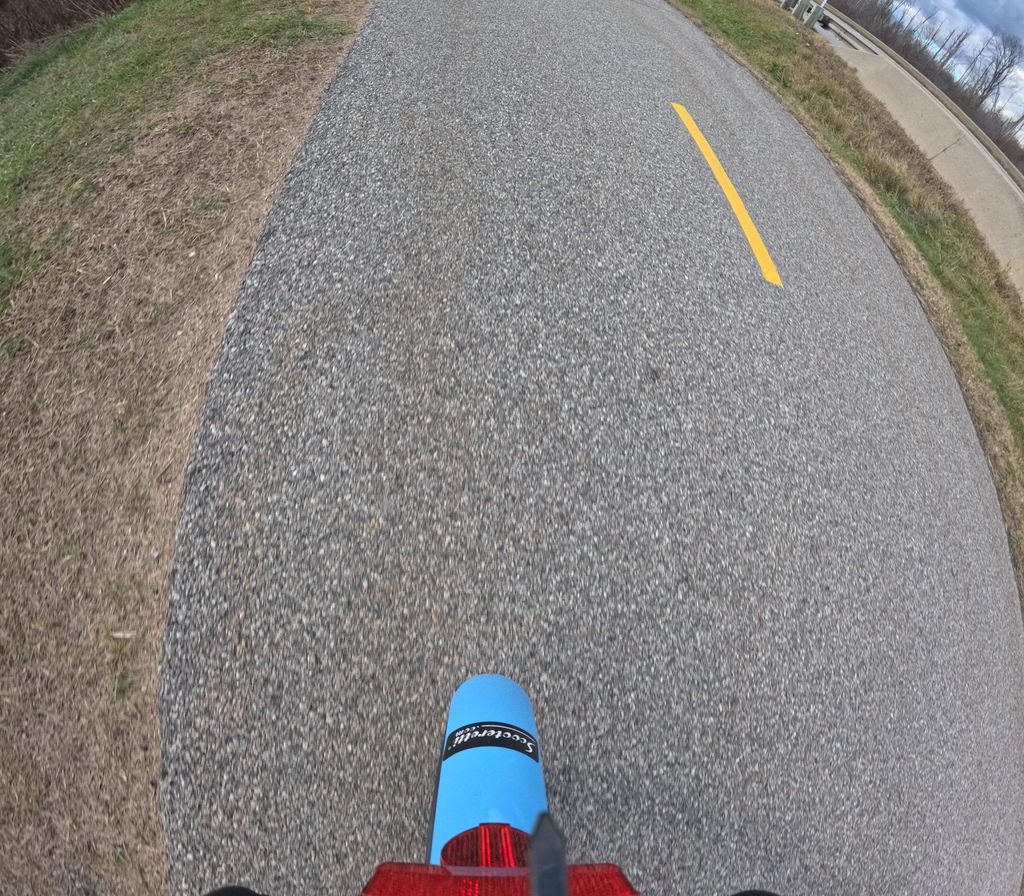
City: ottawa-gatineau